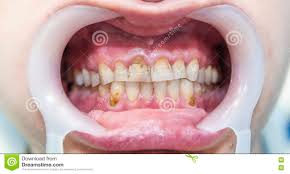
Condition: Tooth Discoloration